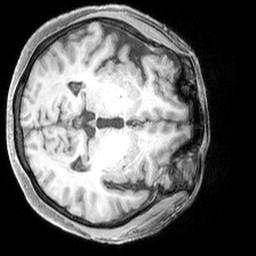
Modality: T1w
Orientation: axial
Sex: female
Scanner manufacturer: siemens
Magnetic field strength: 3 T
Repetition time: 2.3 s
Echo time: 0.00226 s